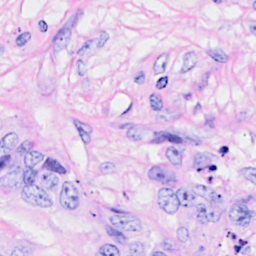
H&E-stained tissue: Breast